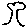
Label: tree